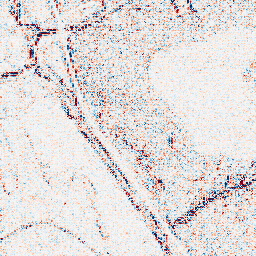
Category: wavelet
Decomposition family: wavelet_reverse_biorthogonal
Decomposition parameters: wavelet: rbio1.3
level: 1
Upsampling method: bspline
Upsampling parameters: scale: 8
Upsampling scale: 8